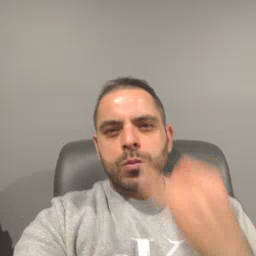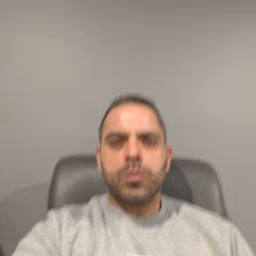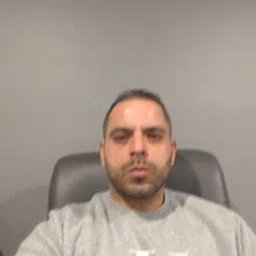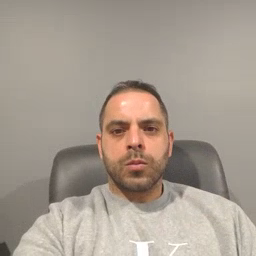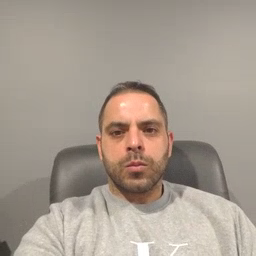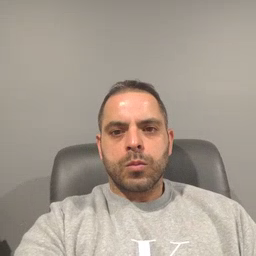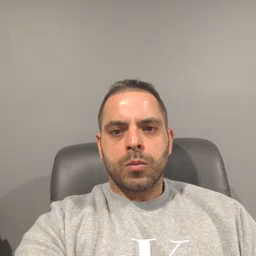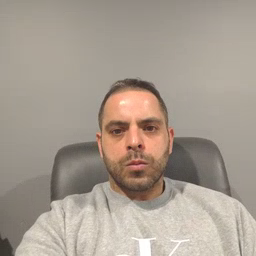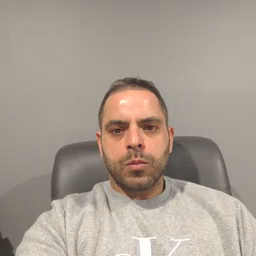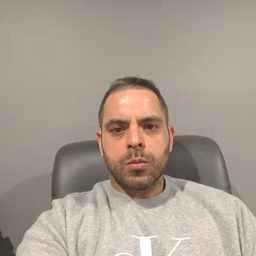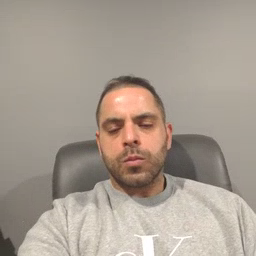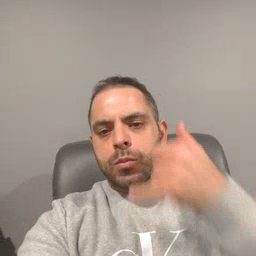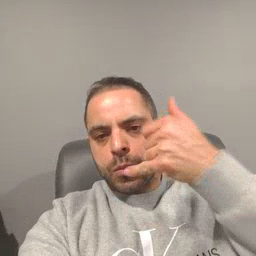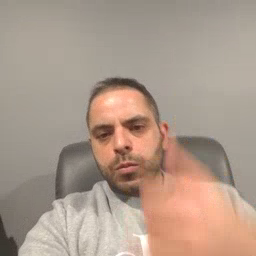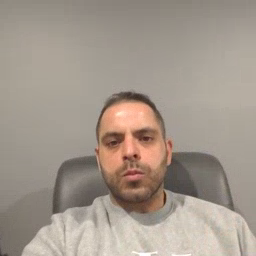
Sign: callonphone